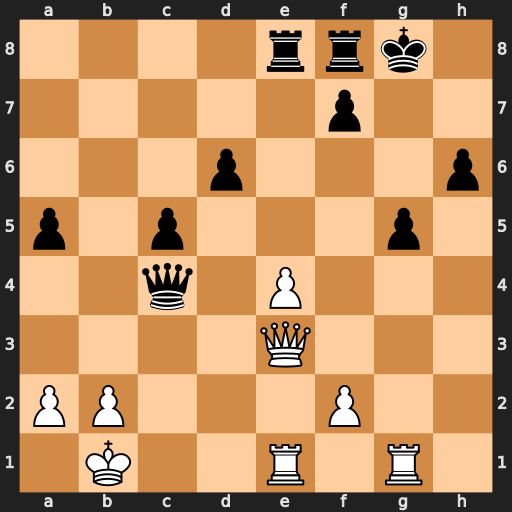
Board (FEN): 4rrk1/5p2/3p3p/p1p3p1/2q1P3/4Q3/PP3P2/1K2R1R1
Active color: w
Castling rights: -
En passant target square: -
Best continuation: Qxg5+ hxg5 Rxg5+ Kh8 Rh1#